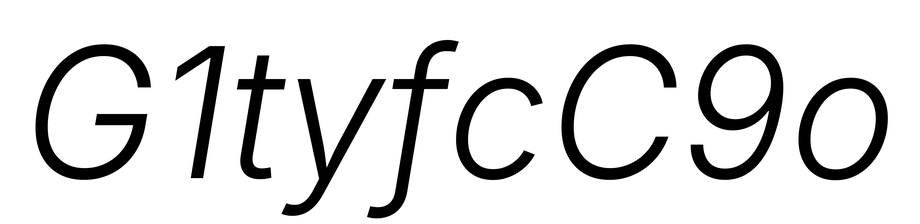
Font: Inter-Italic_Light_Italic